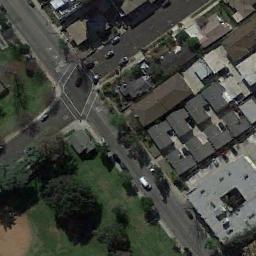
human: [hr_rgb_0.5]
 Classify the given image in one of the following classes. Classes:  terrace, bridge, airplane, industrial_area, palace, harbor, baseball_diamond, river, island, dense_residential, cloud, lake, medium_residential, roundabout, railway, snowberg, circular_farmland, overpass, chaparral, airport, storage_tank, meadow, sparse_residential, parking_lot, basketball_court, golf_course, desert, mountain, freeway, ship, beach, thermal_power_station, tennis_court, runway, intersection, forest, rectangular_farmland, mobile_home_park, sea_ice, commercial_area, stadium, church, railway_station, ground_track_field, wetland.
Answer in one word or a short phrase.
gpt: intersection